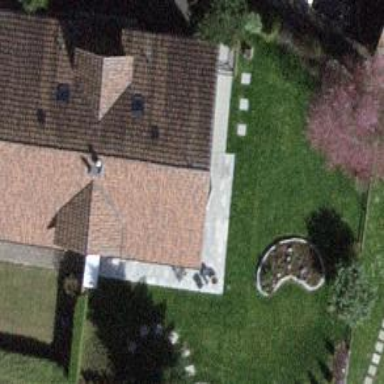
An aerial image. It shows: Simple and straightforward house.